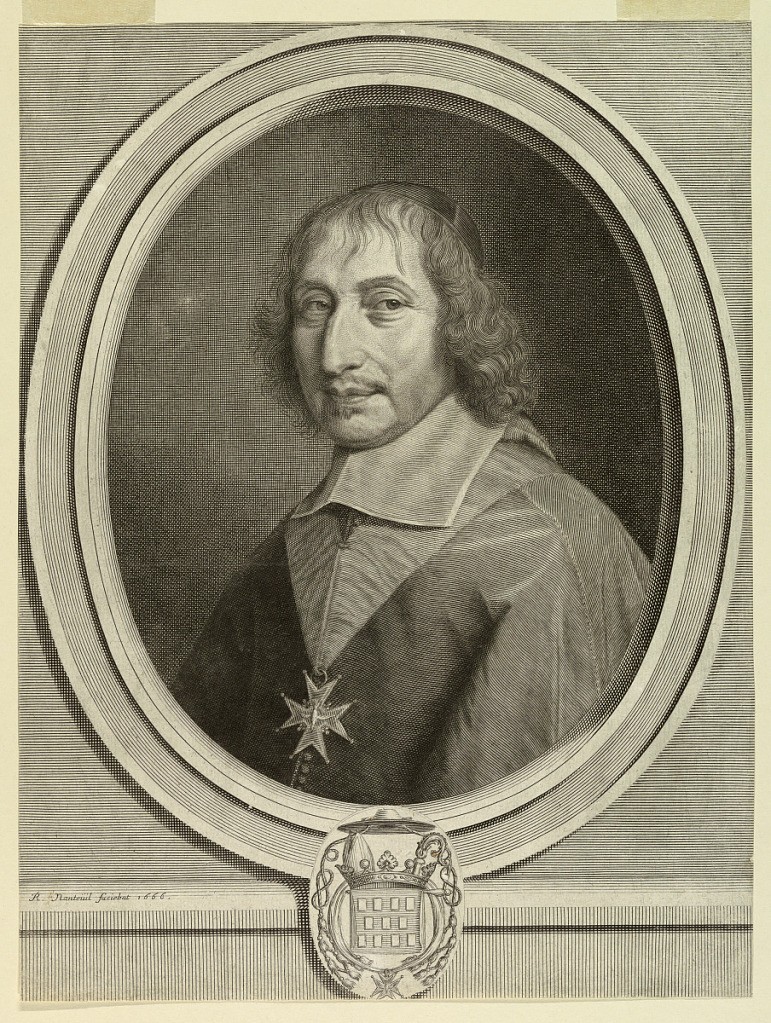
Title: Portrait of Philibert-Emmanuel de Beaumanoir de Lavardin
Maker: Robert Nanteuil, French, 1623 – 1678
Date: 1666
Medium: Engraving on paper
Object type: Print
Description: Inscribed in an oval is the bust portrait of Philibert-Emmanuel de Beaumanoir de Lavardin, Bishop of Mans (1617-1671), seen wearing the order of the Saint-Esprit. Below, his coat of arms in an oval frame.